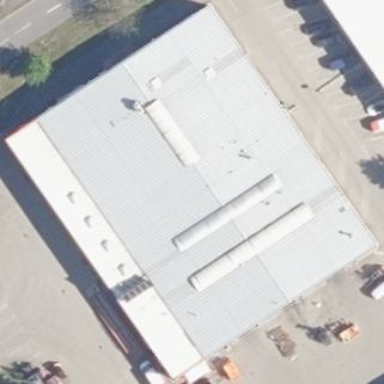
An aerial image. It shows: Industrial building.